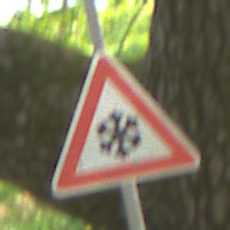
Verkehrszeichen: SchneeOderEisglaette
Umgebung: Outdoor, RoadRail
Tageszeit: MorningAfternoon
Wetter: Clear
Licht: Natural
Jahreszeit: NotSpecified
Kontrast: LowContrast